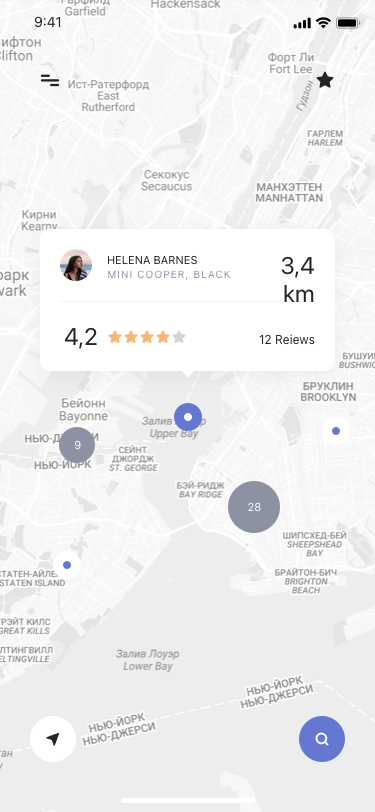
Text in this UI design:
28
9
12 Reiews
4,2
3,4 km
HELENA BARNES
Mini Cooper, Black